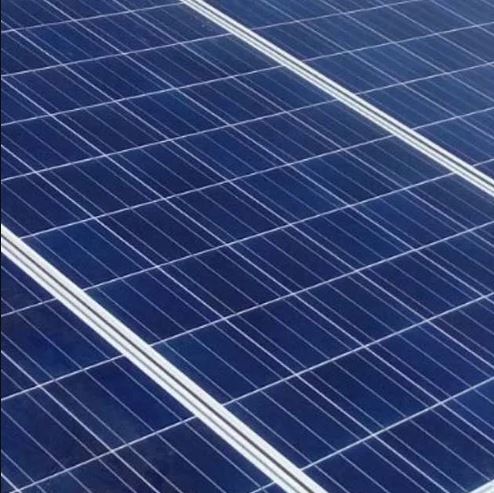
Label: Clean